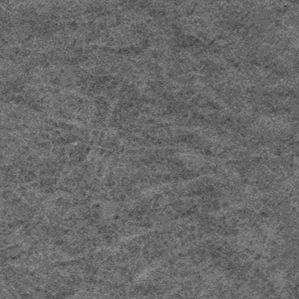
Label: frost